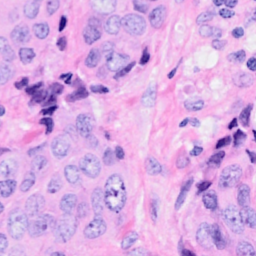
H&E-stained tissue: Breast